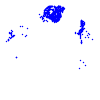
Particle: pion